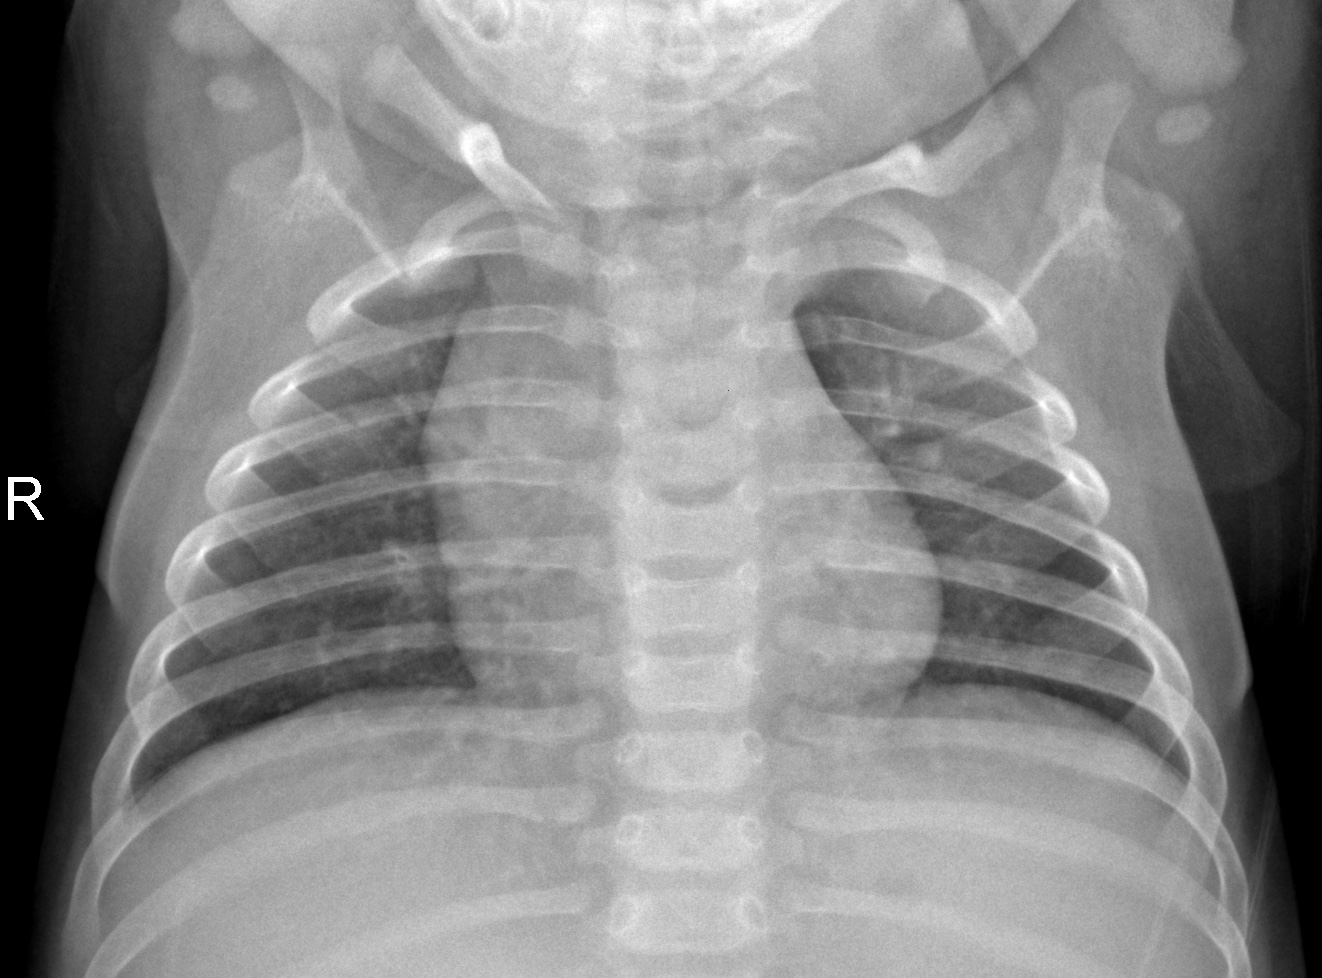
Diagnosis: NORMAL